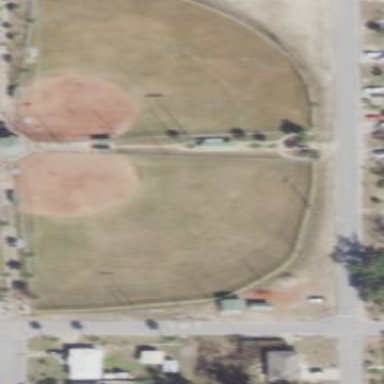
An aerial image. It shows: Baseball pitch for leisure land.